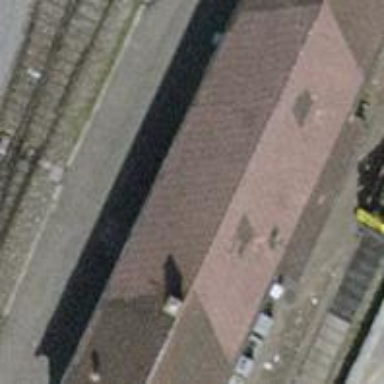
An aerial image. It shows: Building with tile roof.